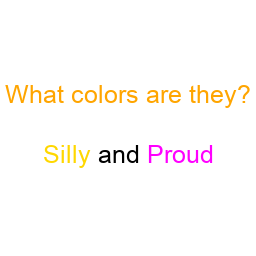
Color: gold, magenta
Background color: white
Question text color: orange